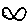
Label: fish